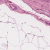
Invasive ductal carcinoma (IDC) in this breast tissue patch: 0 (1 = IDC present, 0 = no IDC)